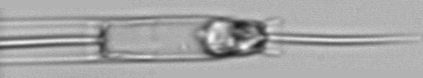
Label: Ditylum_brightwellii